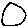
Label: circle